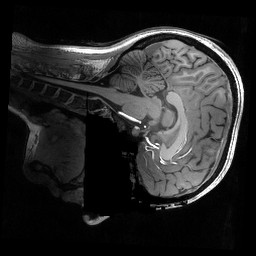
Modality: T1w
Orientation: sagittal
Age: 24
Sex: female
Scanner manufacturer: siemens
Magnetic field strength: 6.98 T
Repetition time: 2.53 s
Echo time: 0.00176 s